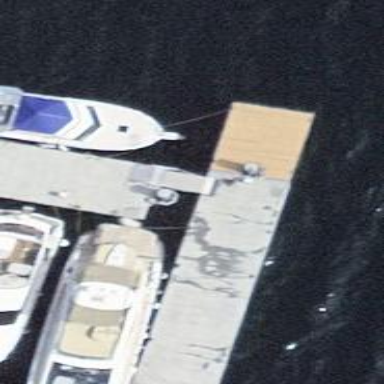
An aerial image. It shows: Man-made pier.